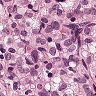
Metastatic tissue present: yes